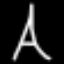
Label: The Eiffel Tower